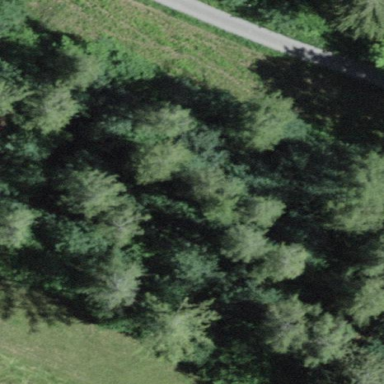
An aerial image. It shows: Forest area.